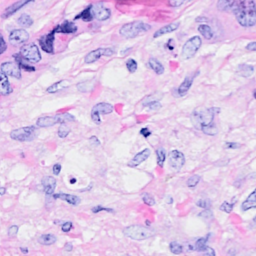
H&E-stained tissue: Breast